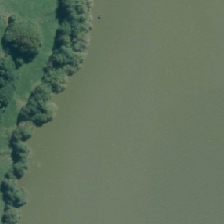
Land cover: lake_pond